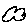
Label: cloud